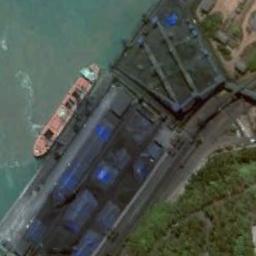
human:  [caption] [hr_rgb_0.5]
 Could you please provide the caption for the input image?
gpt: There are many trees next to a boat on the dock .

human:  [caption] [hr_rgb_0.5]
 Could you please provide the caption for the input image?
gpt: There is a ship on the shore next to some trees .

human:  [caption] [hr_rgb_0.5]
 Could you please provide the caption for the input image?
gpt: The ship is docked at the dock and the water is green .

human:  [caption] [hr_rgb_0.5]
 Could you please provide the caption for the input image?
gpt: An orange-red bulk carrier docked by the dock with coal on it .

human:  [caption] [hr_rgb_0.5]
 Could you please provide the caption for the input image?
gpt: The ship is at the harbor .